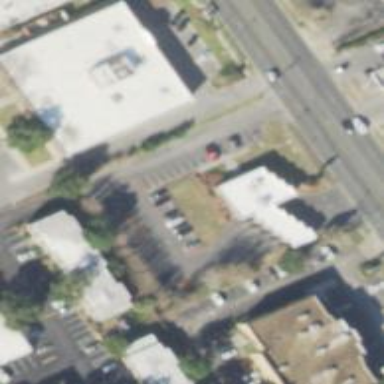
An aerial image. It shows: Parking space is available.